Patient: sex F, age 53
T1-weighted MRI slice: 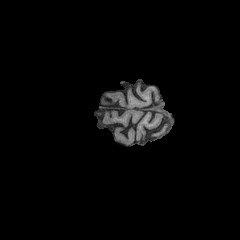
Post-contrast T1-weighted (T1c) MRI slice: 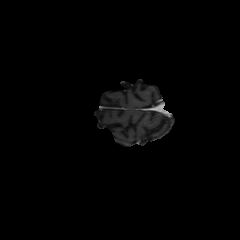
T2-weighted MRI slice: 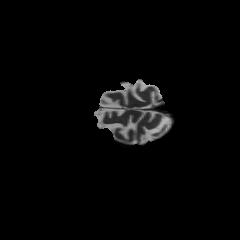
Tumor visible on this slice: no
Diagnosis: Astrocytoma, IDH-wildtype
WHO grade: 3